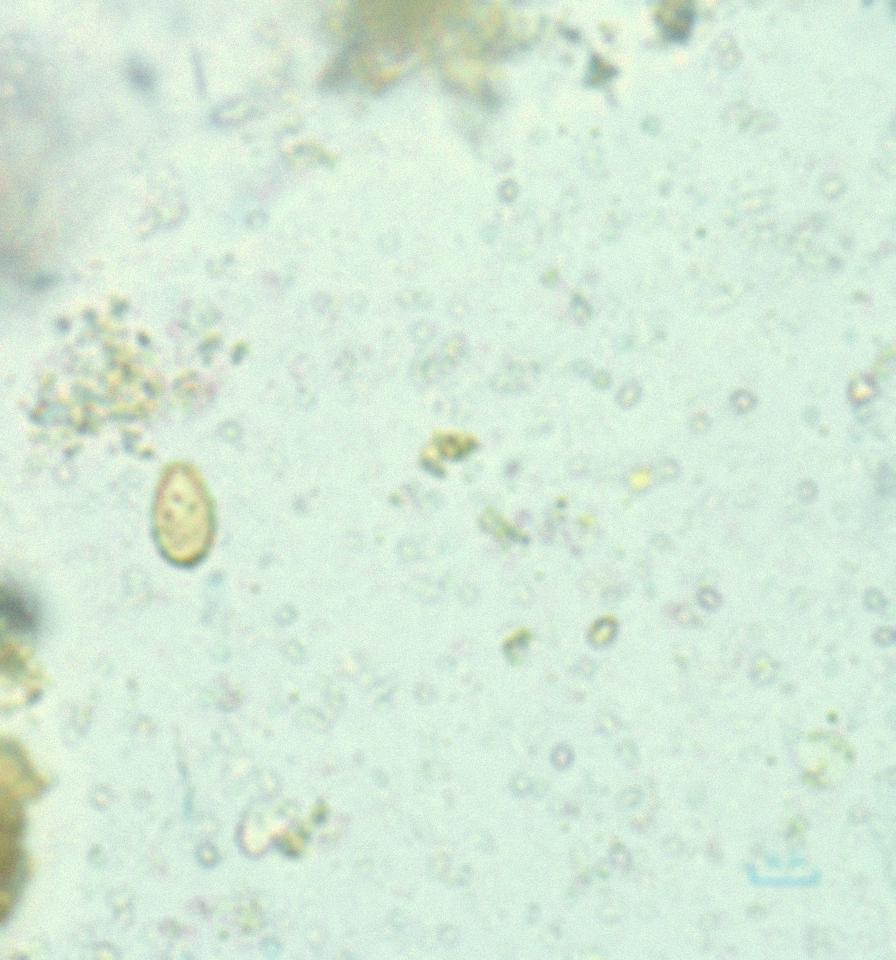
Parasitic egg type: Opisthorchis viverrine